Question: '''
template<class T>
struct gSorting : public std::binary_function<T, T,bool> {
bool operator() (int number, int n2)
{
cout << "int" << endl;
return (number<n2);
}
bool operator() (double number, double n2)
{
cout << "double" << endl;
return (number<n2);
}
bool operator() (const MYClass& obj1, const MYClass& obj2)
{
return (obj1.element<obj2.element);
}
};
int main () {
gSorting<int> sorting_object;
std::cout << std::boolalpha << sorting_object (2.0f, 4.3f) << ".
";
std::getchar();
return 0;
}
'''
is there any problem with this code? is it that generic? or is there better way to do a generic sorting algorithm to include all of my classes used
it compiles, the output pointed to the double which is good, however how can I make it a template, but dont have to specify the input type in the declaration?
gSorting< int > sorting_object;
-------------^^^^ we dont need any specific type? am I right

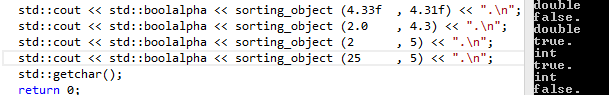
Answer: I would personally define a class template for the binary predicate and specialize it as needed, e.g.:
'''
template <typename T>
struct gSorting
: std::binary_function<T const&, T const&, bool> // not really needed
{
bool operator()(T const& t0, T const& t1) const {
return t0 < t1;
}
};
template <>
struct gSorting<MyClass>
: std::binary_function<MyClass const&, MyClass const&, bool>
{
bool operator()(MyClass const& c0, MyClass const& c1) const {
return c0.element < c1.element;
}
};
'''
In a real implementation, the argument type for the generic version should probably decide whether the argument is passed by value or by 'const&' depending on the kind of type and/or based on a trait which is then specialized as needed. For example:
'''
template <typename T>
struct argument_type
{
typedef typename std::conditional<
std::is_fundamental<T>::value, T, T const&>::type type;
};
template <typename T>
struct gSorting
: std::binary_function<typename argument_type<T>::type,
typename argument_type<T>::type, bool>
{
typedef typename argument_type<T>::type arg_type;
bool operator()(arg_type t0, arg_type t1) const {
return t0 < t1;
}
};
'''